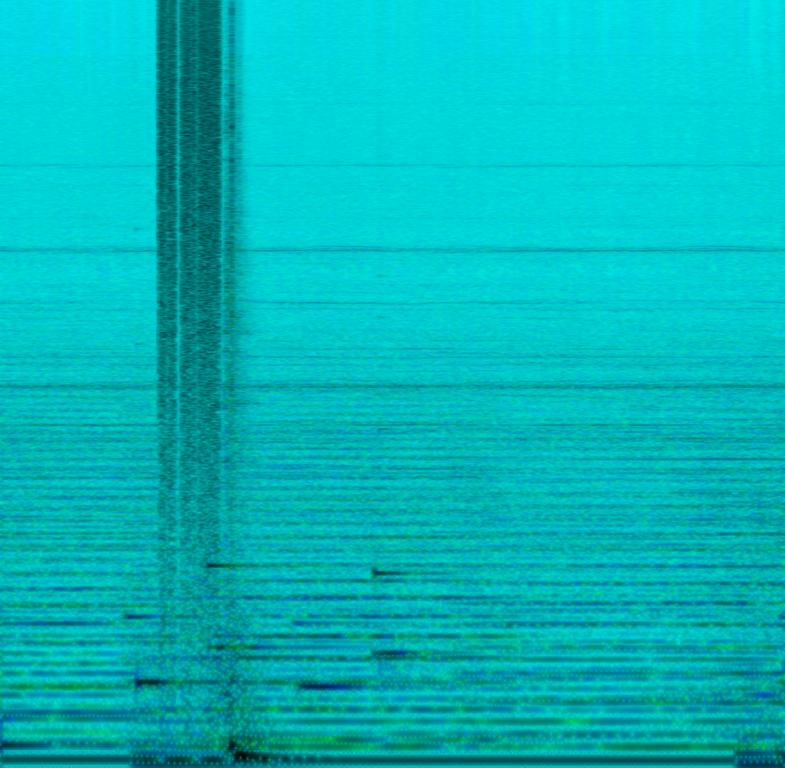
This is an ominous, haunting, mysterious track which would do well in a horror movie or game. There's a chilling piano motif, some knocking sounds and a low sustained synth that almost sounds like orchestral cello.